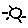
Label: sun